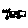
Label: car